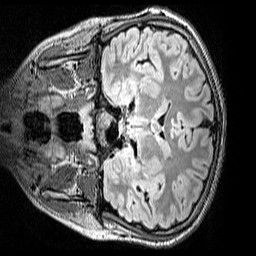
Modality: FLAIR
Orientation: coronal
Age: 11
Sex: male
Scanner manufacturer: siemens
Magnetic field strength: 3 T
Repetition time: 5 s
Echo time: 0.388 s